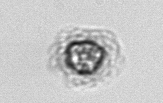
Label: Emiliania_huxleyi